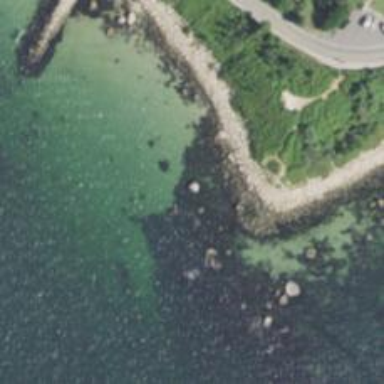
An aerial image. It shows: Natural rock reef.